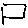
Label: square